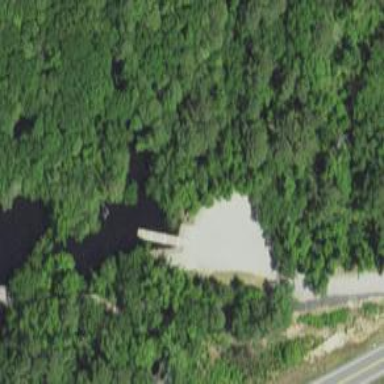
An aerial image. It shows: Path crossing bridge with excellent trail visibility. There is pier nearby and mooring is available.